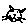
Label: cat